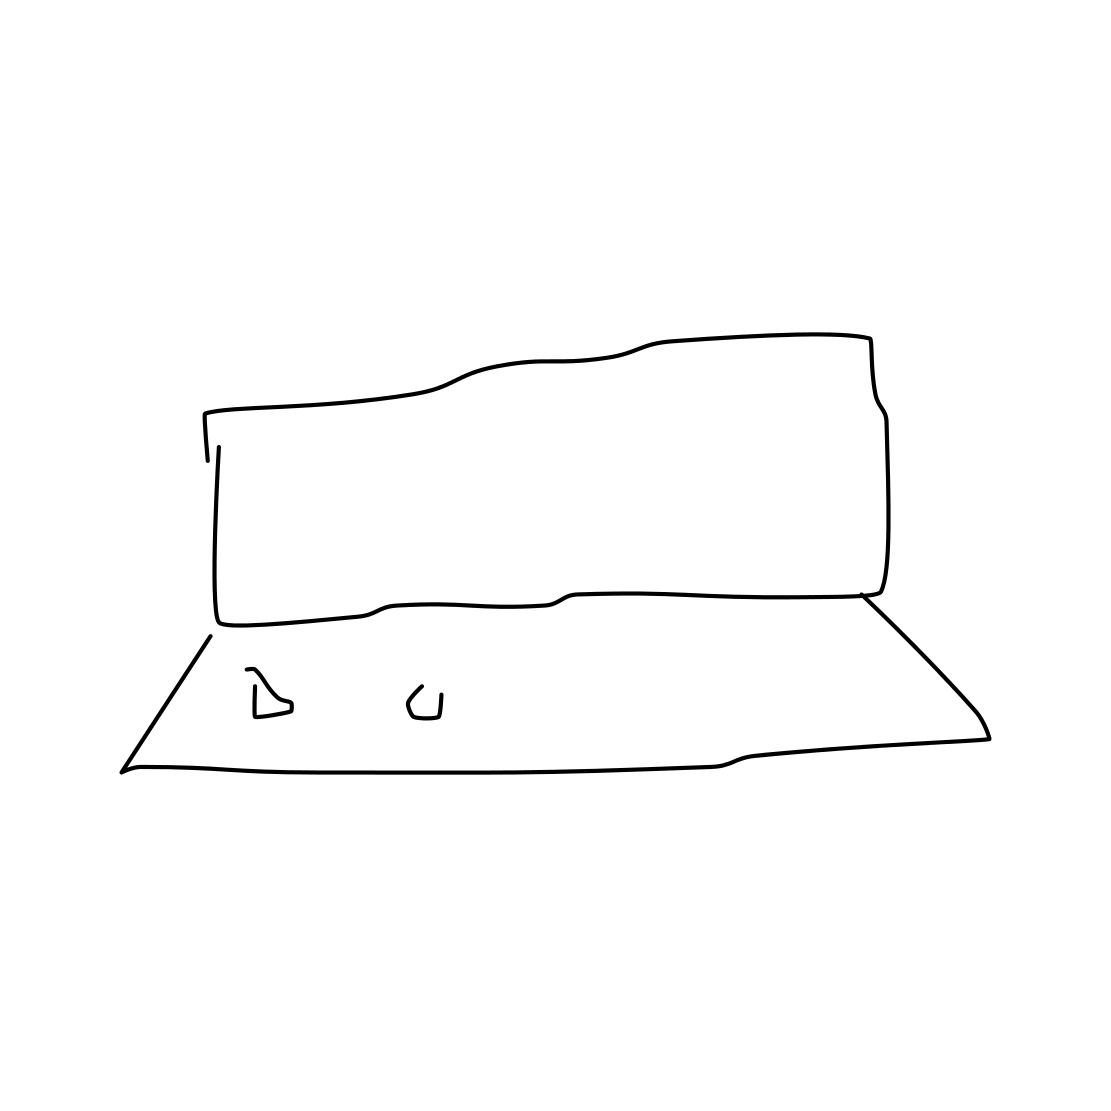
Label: laptop